Interaction volume radius: 5 \u00c5
Interaction volume height: 15 \u00c5
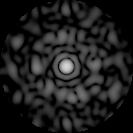
Disorder parameter: 0.8634